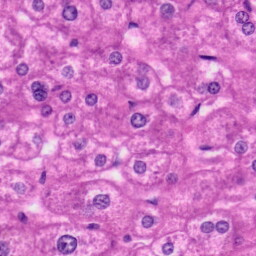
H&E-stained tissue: Liver